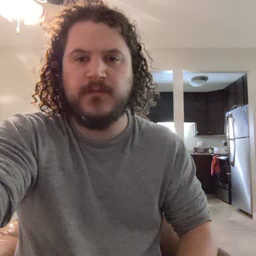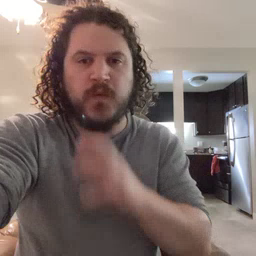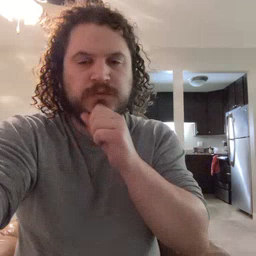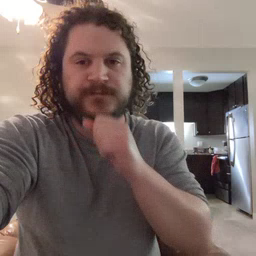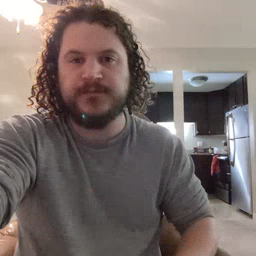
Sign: orange